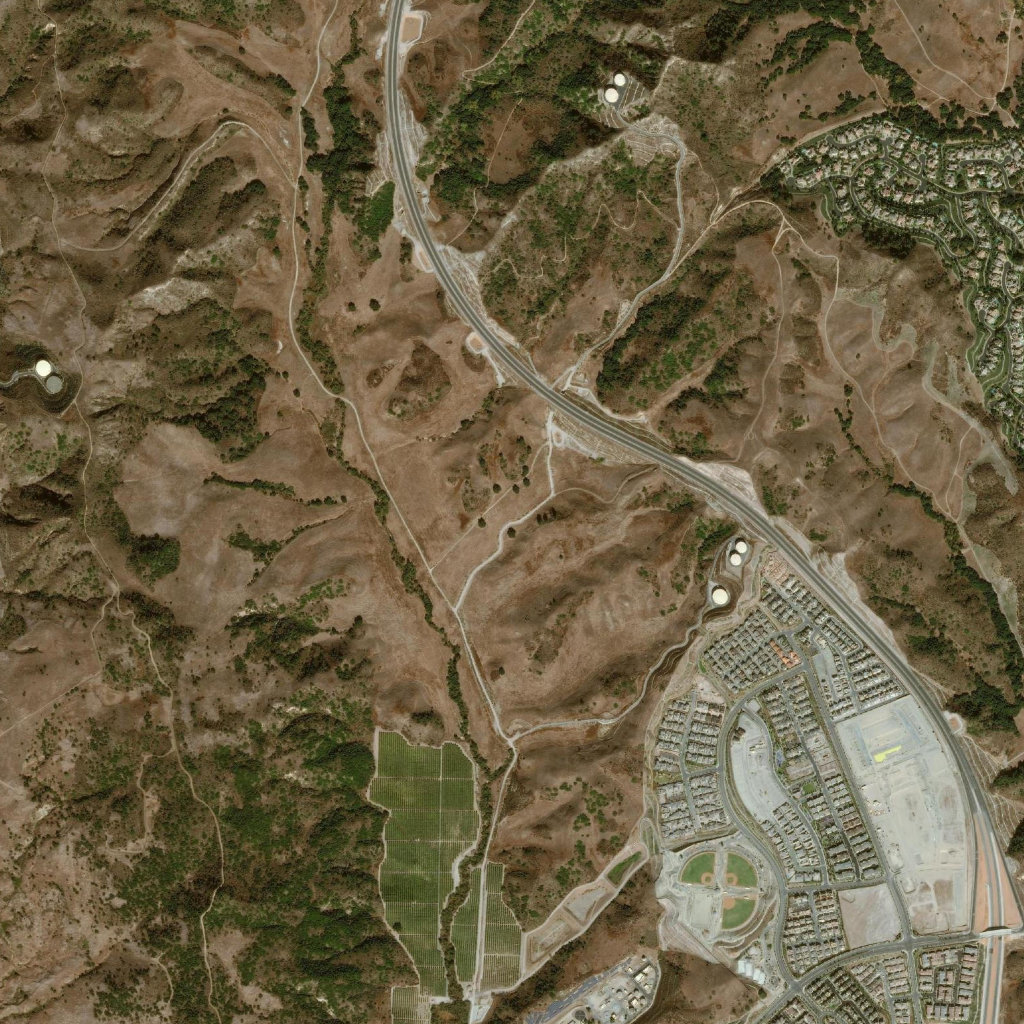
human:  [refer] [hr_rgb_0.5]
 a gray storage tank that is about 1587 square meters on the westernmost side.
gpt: <box>[[4, 36, 6, 38, 0]]</box>